Interaction volume radius: 10 \u00c5
Interaction volume height: 25 \u00c5
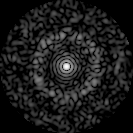
Disorder parameter: 0.8262